Question: Honestly, I am not an expert & right now very much confused about how to even state my problem...so please forgive my lack of knowledge and this long confusing question.
I was assigned a project today where the clients are displaying stock market's info on their page (image attached below). And when you click on any one of the buttons (for example, NASDAQ) more info is displayed in a pop-up box.

They are using 'onClick()' to send the whole string to this third party to collect the data. Here is the HTML code for NASDAQ link:
'''
<li>
<a href="#" onClick="open('https://app.quotemedia.com/quotetools/clientForward?symbol=^NASD&targetURL=http://app.quotemedia.com/quotetools/popups/quote.jsp?webmasterId=99944&locale=en_US','miniwin','toolbar=0,location=0,directories=0,status=0,menubar=0,scrollbars=0,resizable=1,width=550,height=270,top=20,left=0'); return false;">
NASDAQ
<span id="imageNASDAQ"></span>
<span id="valueNASDAQ" class="share_value"></span>
<span id="textNASDAQ"></span>
</a>
<script type="text/javascript" src="/getStockInfo.php?Stocks[NASD]=NASDAQ"></script>
</li>
'''
And then in 'getStockInfo.php' file they are collecting the data as a JSON string and then parsing it. Here's how they are collecting the data:
'''
<?php
if (array_key_exists("Stocks", $_GET)) {
foreach($_GET['Stocks'] as $symbol=>$stock) {
print file_get_contents("https://app.quotemedia.com/quotetools/jsVarsQuotes.go?webmasterId=99944&symbol=$symbol");
?>
'''
So far pretty simple. But now the client wants to do some
- -
This is where I am getting confused. From their code (HTML part) looks like everything is hard coded ('open('...symbol=^NASD...');' or 'open('...symbol=^SPX...');' or 'open('...symbol=^DJI...');') and each button/link is sending specific Stock symbol's info to the getStockInfo.php file ('src="/getStockInfo.php?Stocks[NASD]=NASDAQ"' or 'src="...Stocks[SPX]=SP500"' or 'src="...Stocks[DJI]=DOW"') where the stock quotes are being fetched. There is absolutely way my client's users can provide any other stock symbols through the site to change the display, the only way to manipulate the symbols are by changing the code itself.
BUT, my client wants to implement these above 2 conditions in the code anyhow. And I am not sure how to do this.
Not sure if I was able to explain my problem properly :( But I really need some help. Also I'm sorry for not being able to provide any link to the actual page here. Thank you so much for reading my confusing post and investing your time!! :)
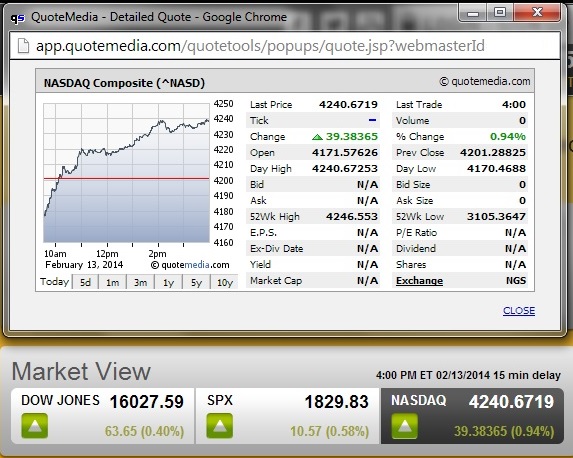
Answer: Here's a proof of concept:
'''
if (array_key_exists("Stocks", $_GET)) {
$stocks = array_filter($_GET['Stocks'], 'filterStocks');
foreach ($stocks as $symbol => $stock) {
print file_get_contents(...);
}
}
function filterStocks($symbol) {
return in_array(
$symbol,
array('SP500', 'SPX', 'DOW', 'NASDAQ')
)
}
'''
Now getStockInfo.php will only return data for the four symbols. If you need that configurable on an individual user basis, a simple solution would be to do change the filterStocks function and callback to
'''
function filterStocksForLoggedInUser($symbol) {
return in_array($symbol, getAllowedSymbolsForUser());
}
function getAllowedSymbolsForUser()
{
$permissions = include '/path/to/permissions/file.php';
return isset($permissions[$_SESSION['username']])
? $permissions[$_SESSION['username']]
: array();
}
}
'''
and then in the permissions file put
'''
return array(
'Walahh' => array('SP500', 'SPX', 'DOW', 'NASDAQ'),
'JohnDoe' => array('SP500', 'GOOG')
);
'''
the above assumes you have some sort of way to identify users, here '$_SESSION['username']'. Change that with whatever you are using and adjust the permission file accordingly.
the permissions file will be read each time from disk. Disk I/O is usually slow, so you might want to consider moving the permissions to someplace faster.
this is just a proof of concept. It's very pragmatic. You can certainly improve the design and structure, but I guess it's good enough to illustrate how to approach the problem.